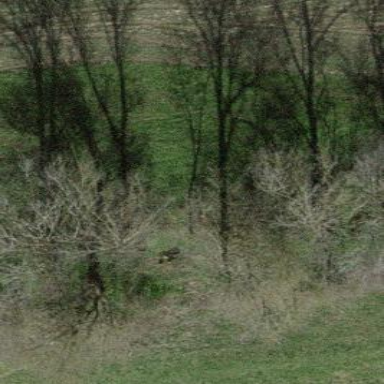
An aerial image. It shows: Forest area.